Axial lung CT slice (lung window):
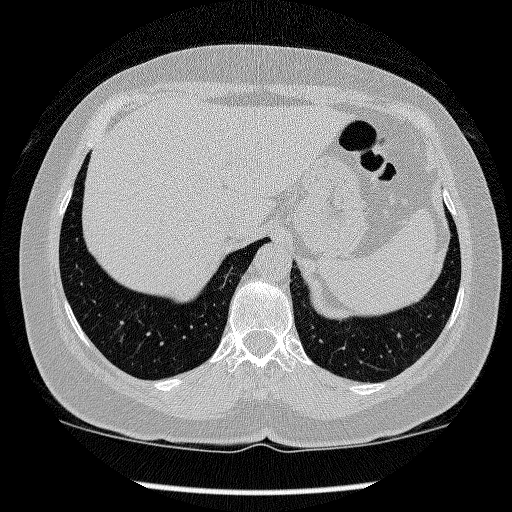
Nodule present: no